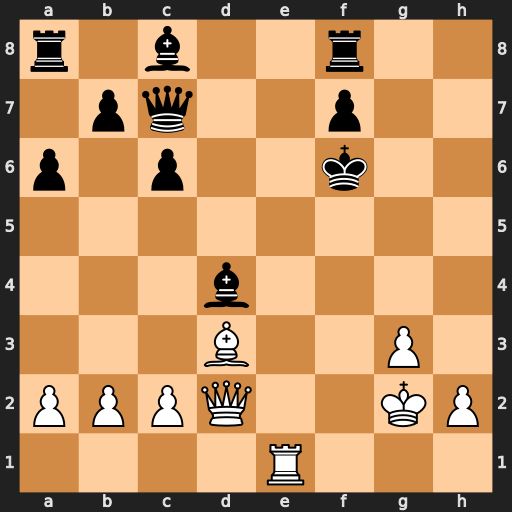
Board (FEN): r1b2r2/1pq2p2/p1p2k2/8/3b4/3B2P1/PPPQ2KP/4R3
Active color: w
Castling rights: -
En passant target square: -
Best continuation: Qh6#